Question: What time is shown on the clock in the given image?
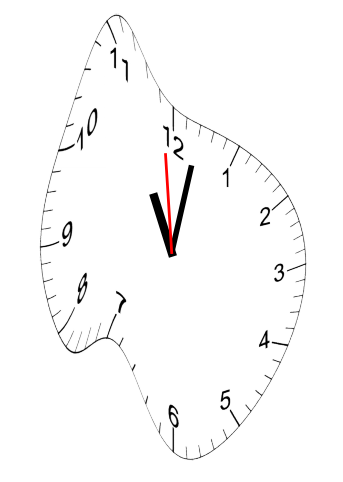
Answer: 11:01:59